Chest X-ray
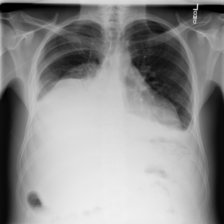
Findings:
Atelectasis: negative
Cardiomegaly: negative
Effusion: negative
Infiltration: negative
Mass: negative
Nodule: negative
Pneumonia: negative
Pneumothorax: negative
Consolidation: negative
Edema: negative
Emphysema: negative
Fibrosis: negative
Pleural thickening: negative
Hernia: negative